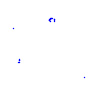
Particle: proton